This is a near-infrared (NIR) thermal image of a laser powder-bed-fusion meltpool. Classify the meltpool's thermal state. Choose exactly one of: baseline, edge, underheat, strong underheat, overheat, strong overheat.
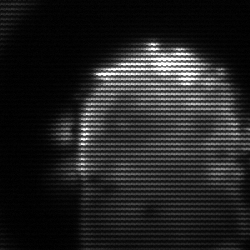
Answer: baseline